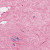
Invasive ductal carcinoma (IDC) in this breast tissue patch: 0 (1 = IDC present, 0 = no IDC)